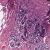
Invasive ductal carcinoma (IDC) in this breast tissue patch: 0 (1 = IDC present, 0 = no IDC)